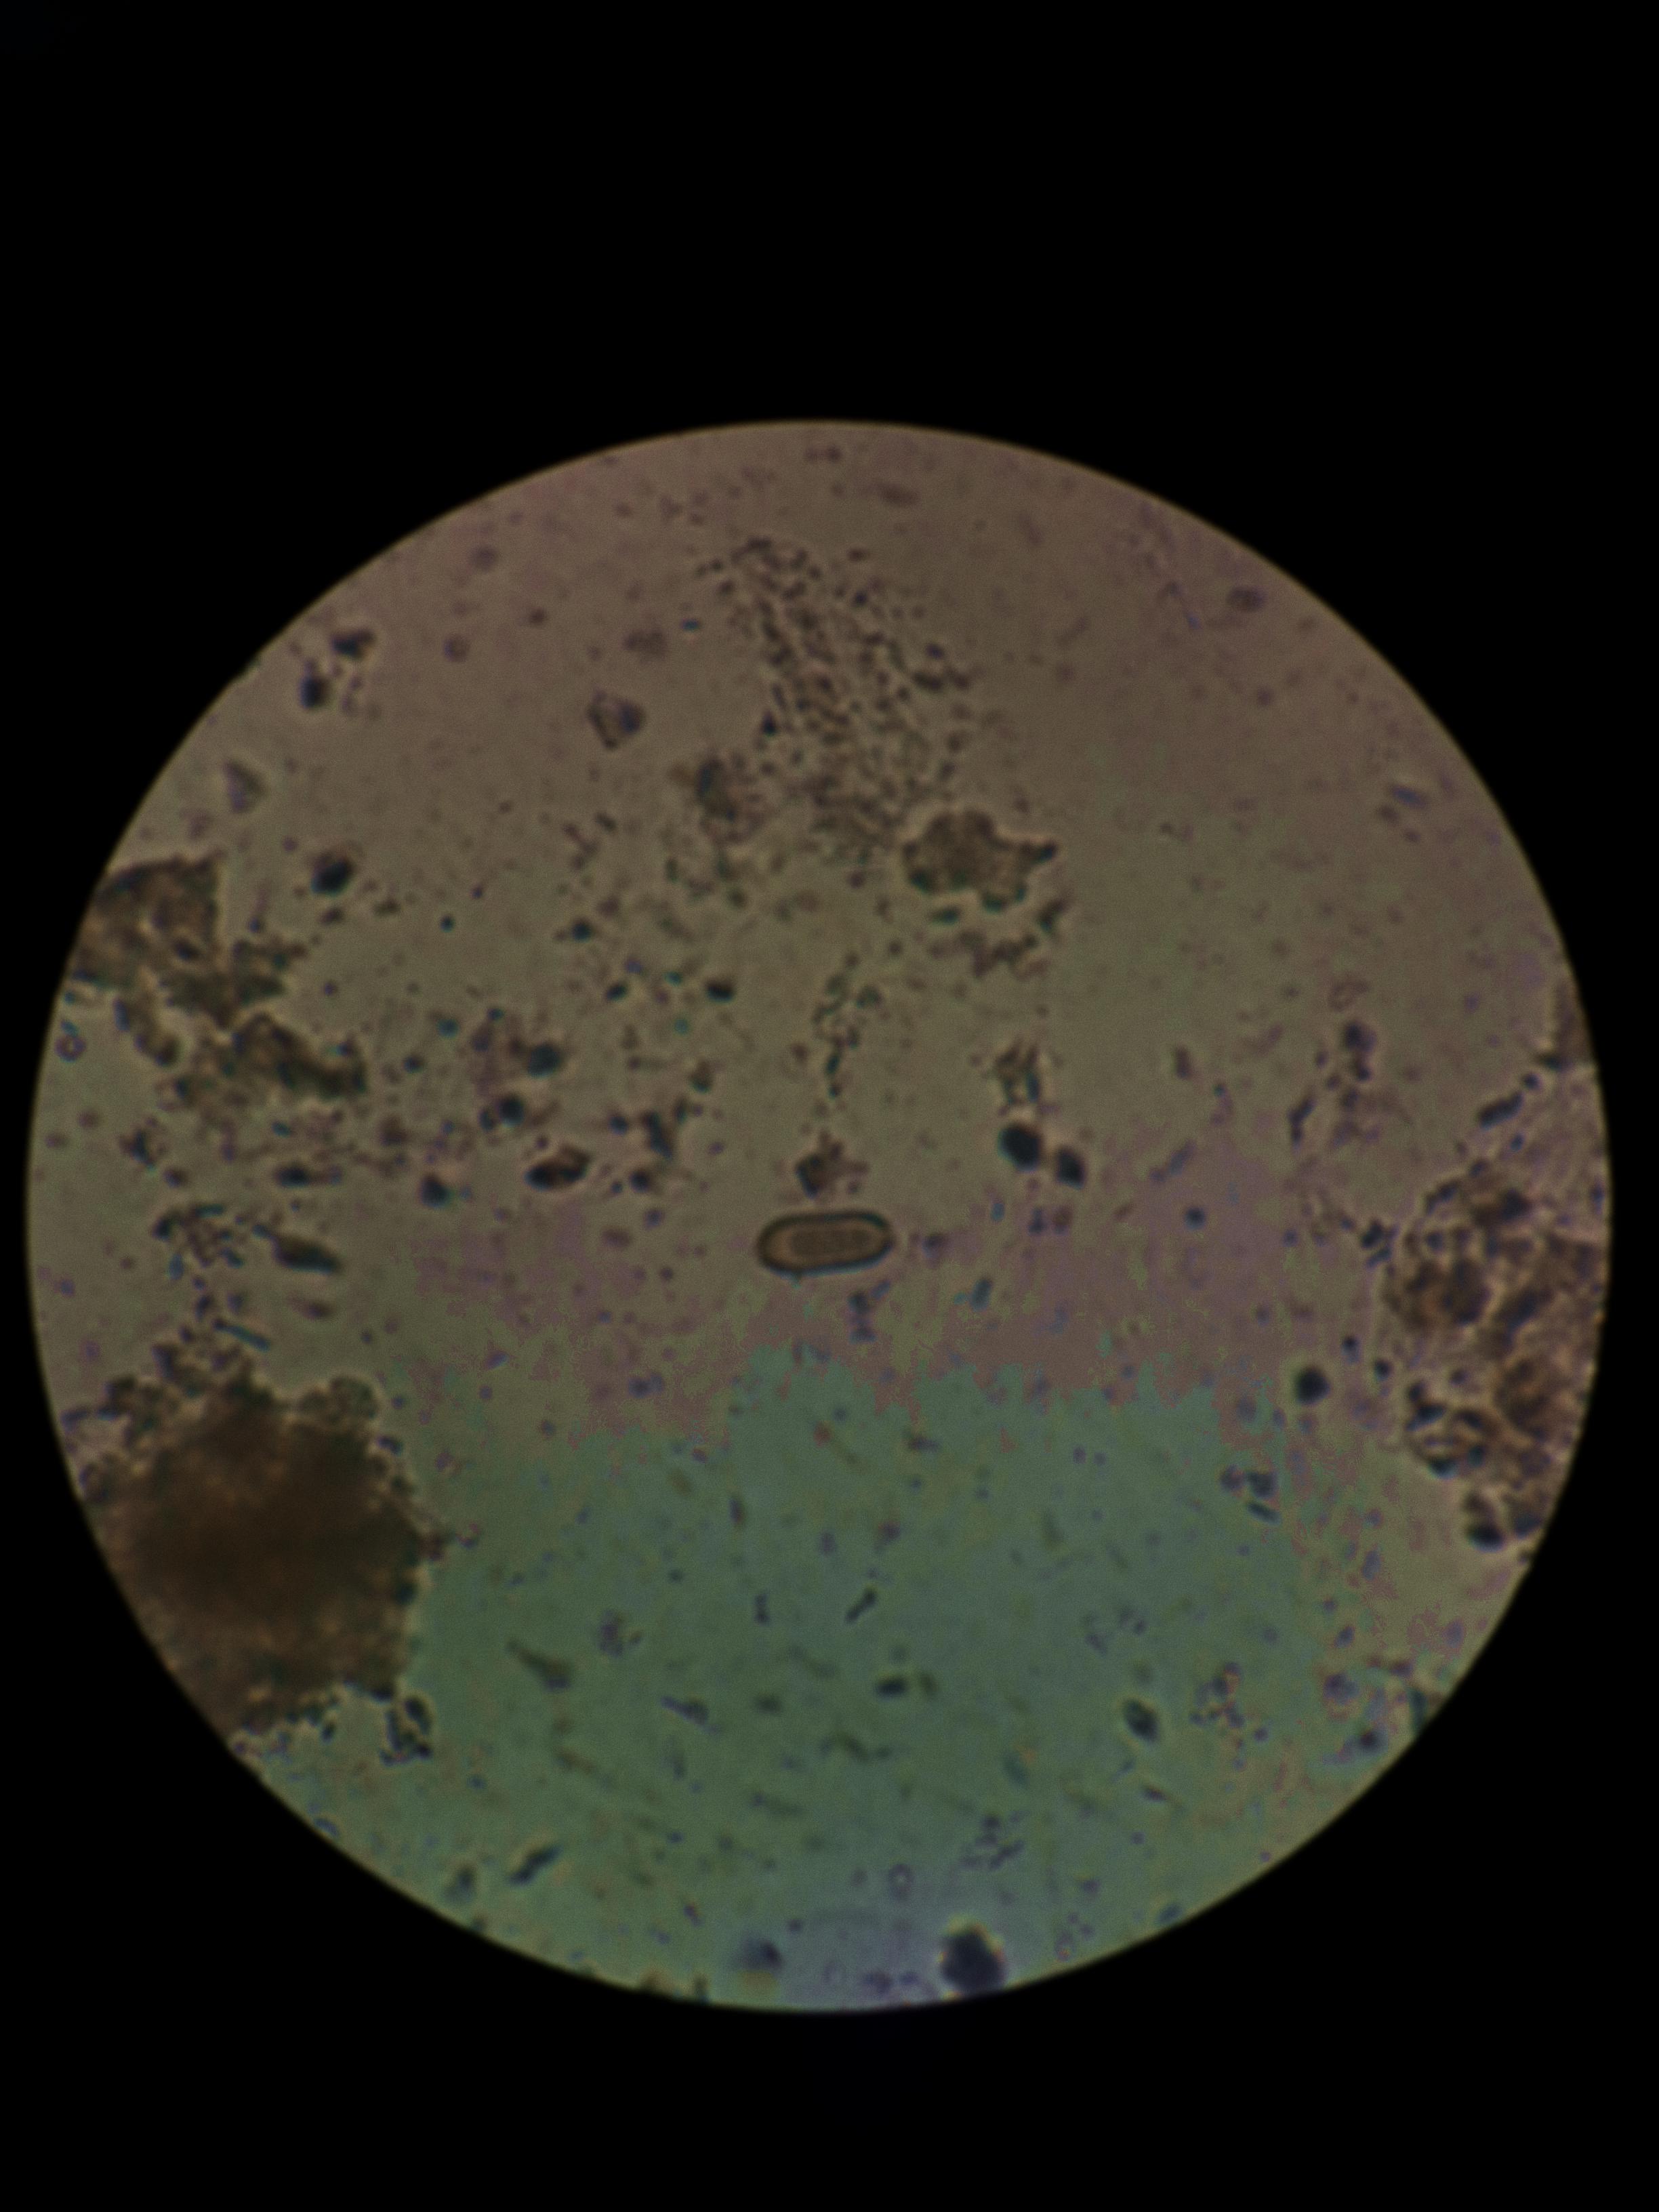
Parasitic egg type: Capillaria philippinensis